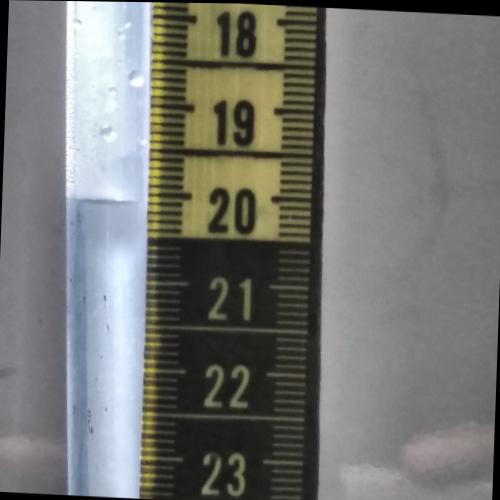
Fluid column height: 20.1 cm